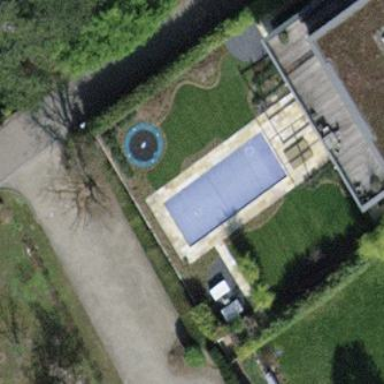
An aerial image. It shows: Swimming pool located in leisure land.